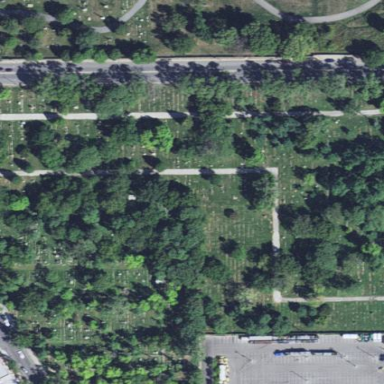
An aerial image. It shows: Cemetery.